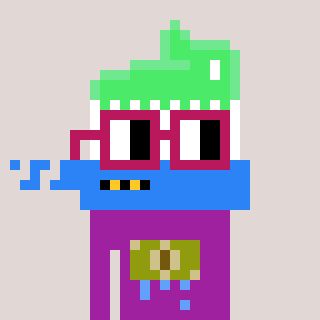
a pixel art character with square dark red glasses, a toothbrush-shaped head and a magenta-colored body on a warm background